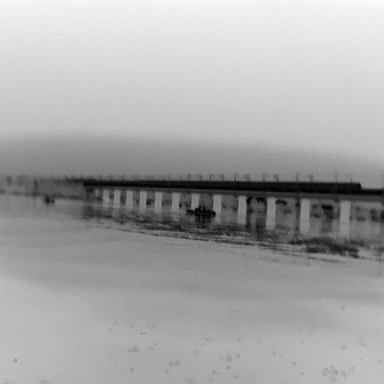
There is a warship in the infrared image.